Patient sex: F
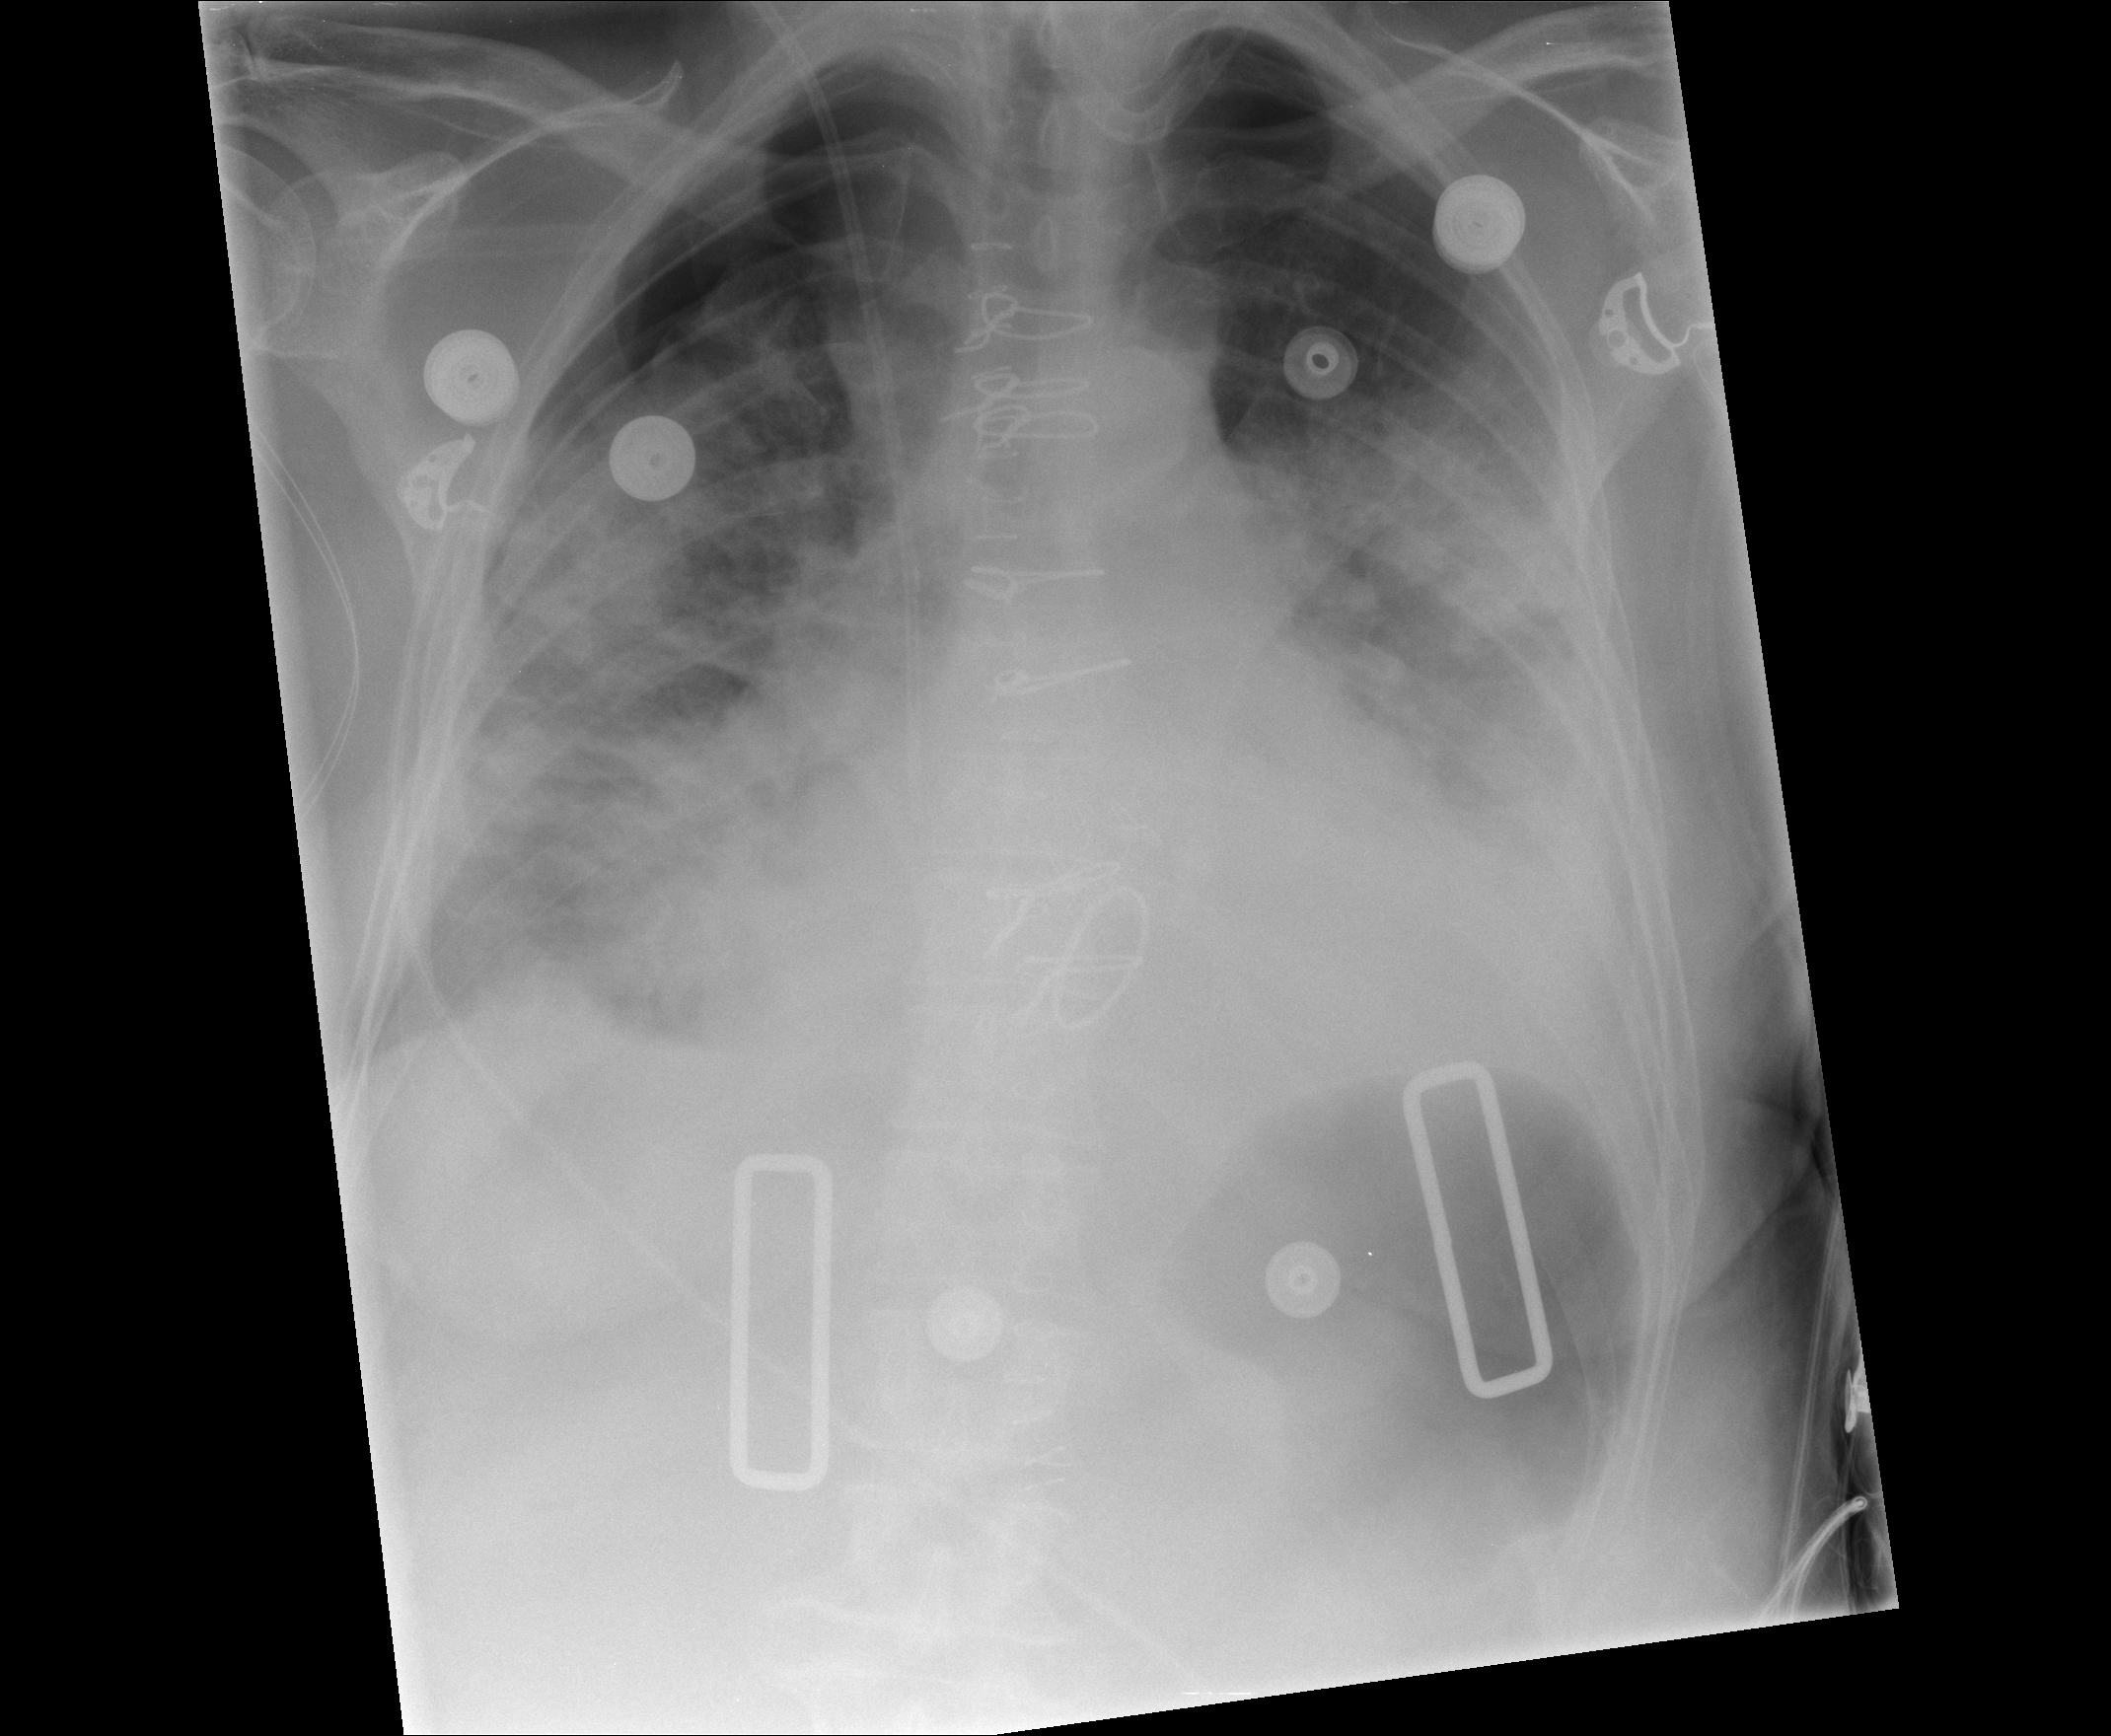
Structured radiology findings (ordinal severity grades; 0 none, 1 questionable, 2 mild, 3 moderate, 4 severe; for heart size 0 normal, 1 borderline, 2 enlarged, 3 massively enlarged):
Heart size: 2
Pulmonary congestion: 2
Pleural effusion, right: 0
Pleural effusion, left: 2
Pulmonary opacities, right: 3
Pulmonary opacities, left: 3
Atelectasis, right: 3
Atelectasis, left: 3